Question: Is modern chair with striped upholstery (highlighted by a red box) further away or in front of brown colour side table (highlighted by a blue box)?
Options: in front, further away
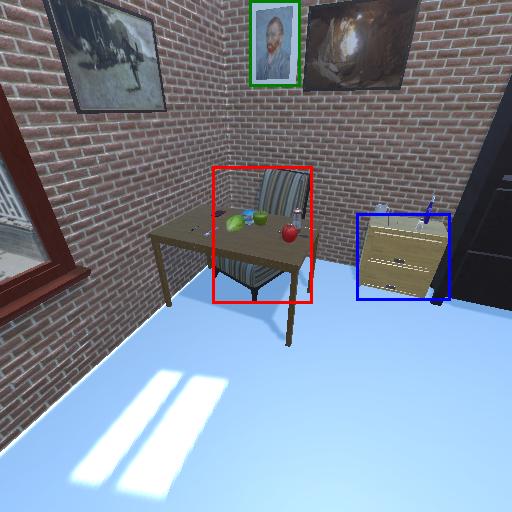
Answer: in front